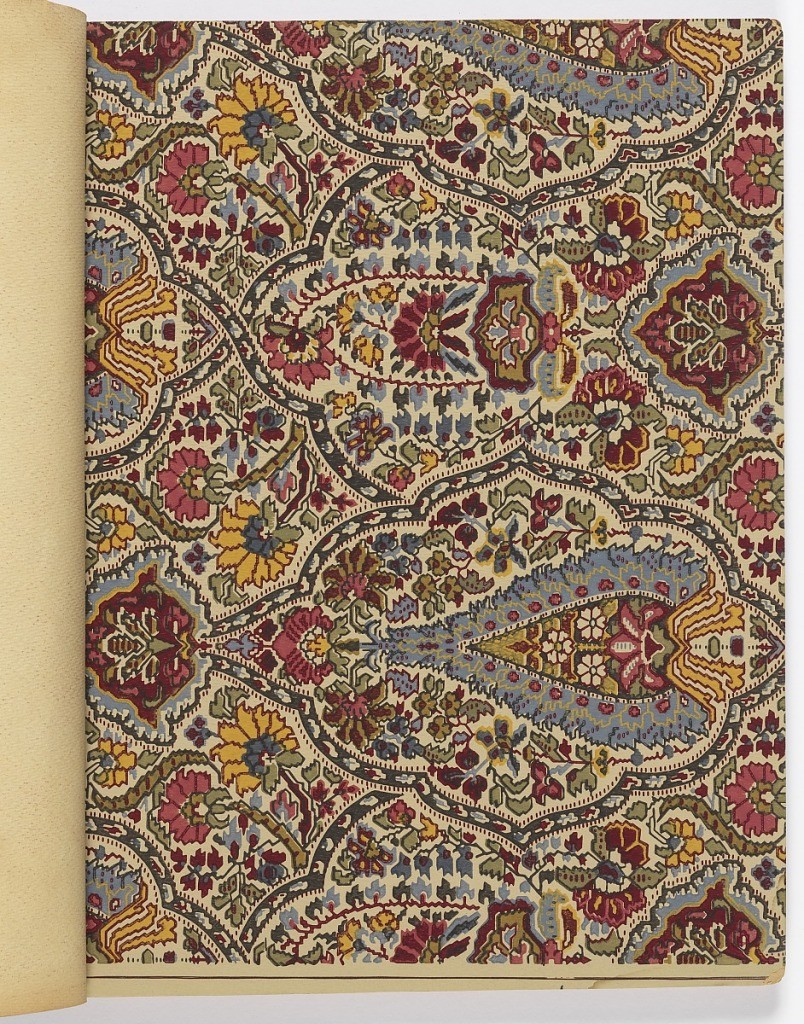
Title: Alfred Peats Set A Book No. 5
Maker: Alfred Peats Company
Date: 1906
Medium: Machine-printed paper, liquid mica
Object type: Sample book
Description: Catalog of machine-printed papers, some with embossing. Many designs contain metallic pigments in a variety of colors. All the samples are showing matched sets of sidewall, frieze and ceiling paeprs with multiple colorways of many of the patterns.